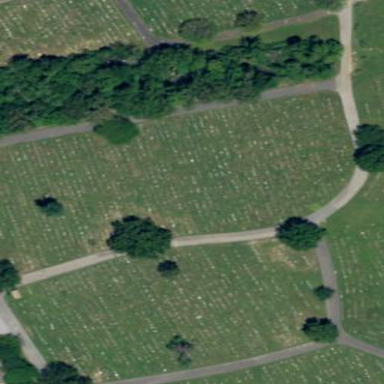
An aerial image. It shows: Sector in the cemetery.